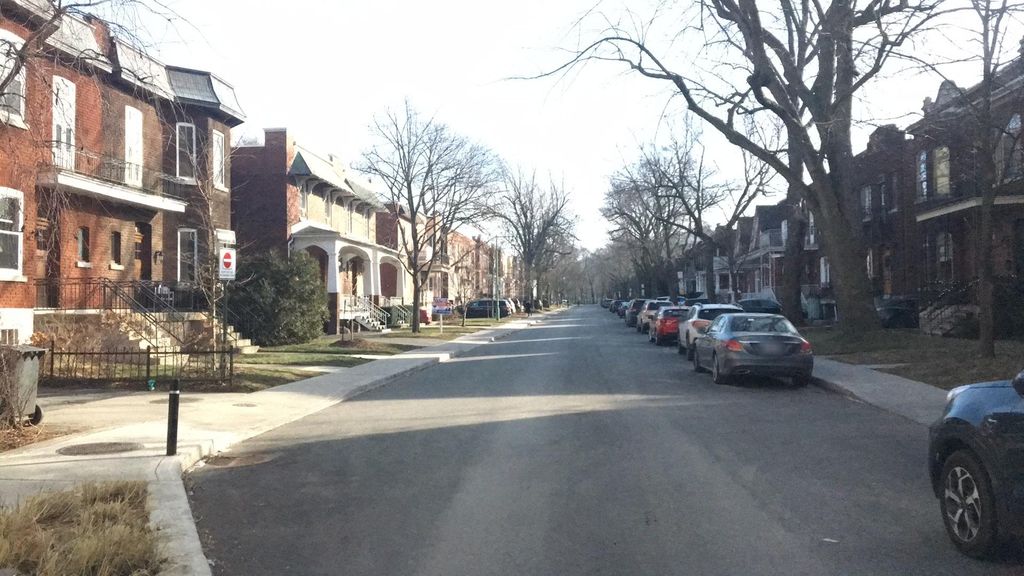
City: montreal